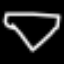
Label: diamond